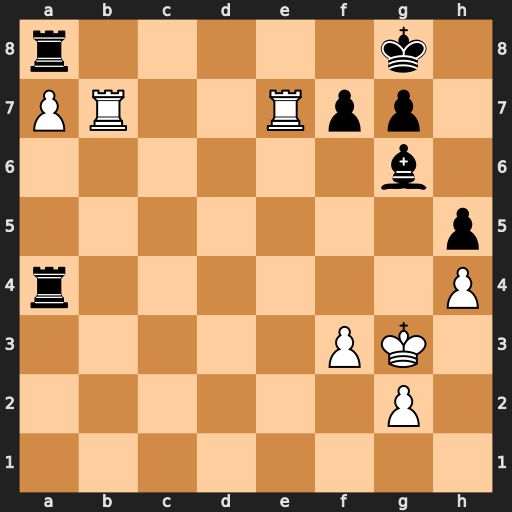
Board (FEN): r5k1/PR2Rpp1/6b1/7p/r6P/5PK1/6P1/8
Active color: w
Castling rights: -
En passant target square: -
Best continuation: Rb8+ Kh7 Rxa8